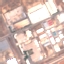
Land use / land cover: Industrial